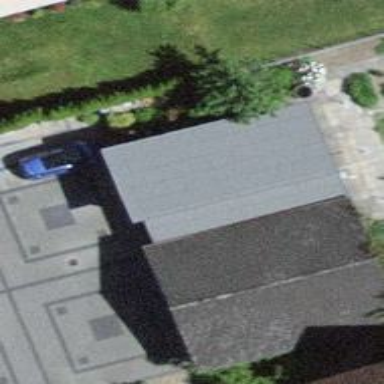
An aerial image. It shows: Garage.